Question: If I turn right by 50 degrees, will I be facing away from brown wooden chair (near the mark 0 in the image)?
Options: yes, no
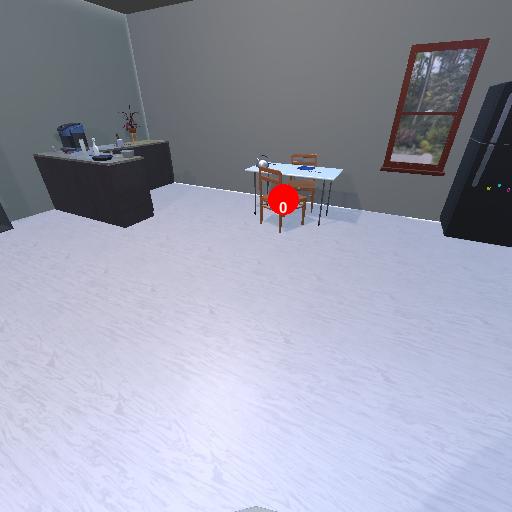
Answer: yes